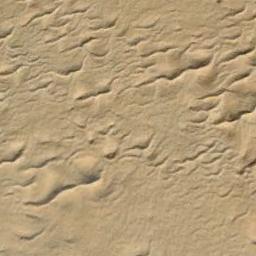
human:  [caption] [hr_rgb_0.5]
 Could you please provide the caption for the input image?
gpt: There are deep ravines in this desert .

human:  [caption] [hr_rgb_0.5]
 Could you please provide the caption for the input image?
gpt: The desert has yellow sand and some dunes of different sizes .

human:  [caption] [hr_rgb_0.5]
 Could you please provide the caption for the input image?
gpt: The desert is full of yellow quicksand .

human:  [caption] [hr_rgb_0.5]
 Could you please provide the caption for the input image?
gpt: This is a yellow desert with wavy stripes .

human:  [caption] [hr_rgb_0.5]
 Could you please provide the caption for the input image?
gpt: A yellow desert with some dunes .